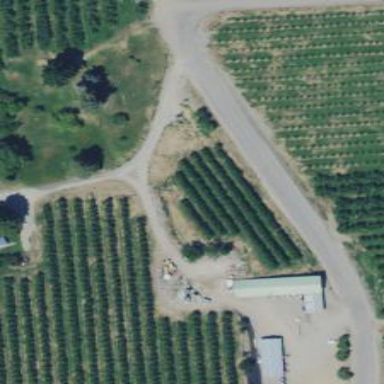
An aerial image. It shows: Orchard.